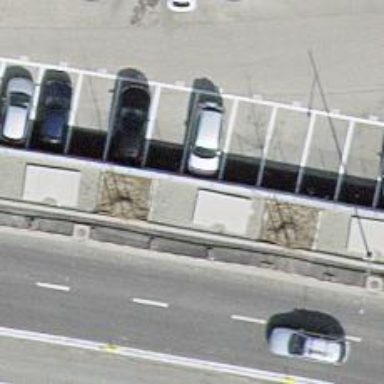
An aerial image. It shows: Asphalt sidewalk.